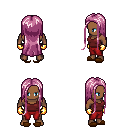
a pixel art fantasy rpg character, male body template, human, dark skin, maroon pirate shirt, red pants, pink extra-long hairstyle, gold gloves, brown slippers, four views (front, back, left, right), 2x2 character sprite sheet, small pixel art, hard edges, no anti-aliasing